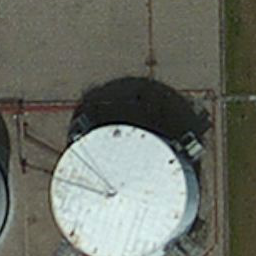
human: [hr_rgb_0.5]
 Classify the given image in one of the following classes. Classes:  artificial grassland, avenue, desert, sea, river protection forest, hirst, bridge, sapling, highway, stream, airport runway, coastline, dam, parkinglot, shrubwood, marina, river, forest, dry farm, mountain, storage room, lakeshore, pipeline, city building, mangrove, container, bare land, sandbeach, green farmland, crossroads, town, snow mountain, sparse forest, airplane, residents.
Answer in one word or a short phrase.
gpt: storage room